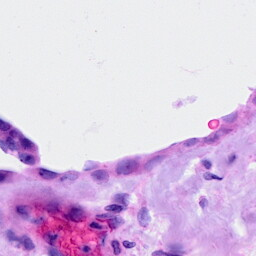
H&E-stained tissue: Ovarian